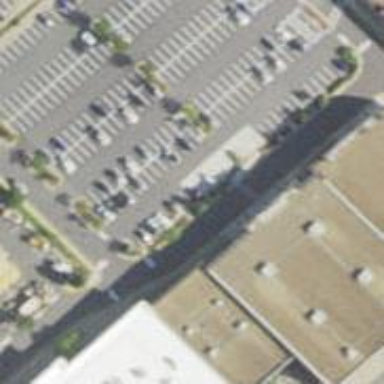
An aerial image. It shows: Parking space.